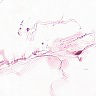
Metastatic tissue present: no